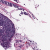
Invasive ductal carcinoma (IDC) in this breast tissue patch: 0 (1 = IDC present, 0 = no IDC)